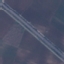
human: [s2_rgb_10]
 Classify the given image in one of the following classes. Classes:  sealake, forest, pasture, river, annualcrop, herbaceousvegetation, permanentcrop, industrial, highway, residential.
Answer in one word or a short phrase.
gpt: Highway